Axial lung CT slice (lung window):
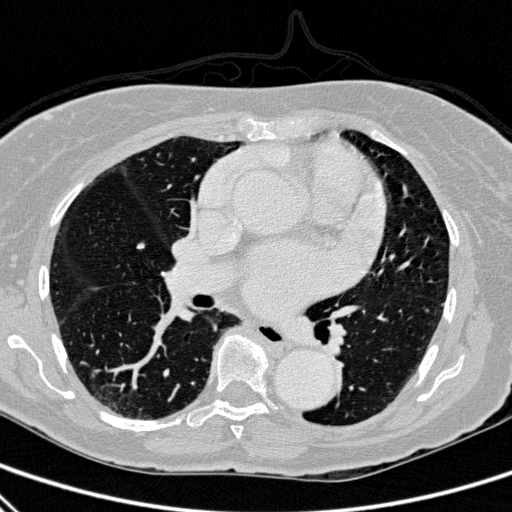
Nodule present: yes
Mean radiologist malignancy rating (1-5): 1